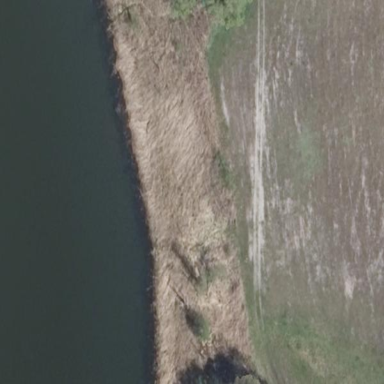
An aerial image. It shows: Reedbed wetland area.